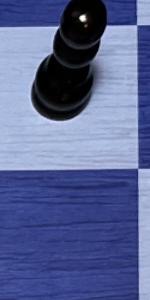
Label: Empty